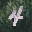
Label: 4